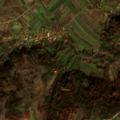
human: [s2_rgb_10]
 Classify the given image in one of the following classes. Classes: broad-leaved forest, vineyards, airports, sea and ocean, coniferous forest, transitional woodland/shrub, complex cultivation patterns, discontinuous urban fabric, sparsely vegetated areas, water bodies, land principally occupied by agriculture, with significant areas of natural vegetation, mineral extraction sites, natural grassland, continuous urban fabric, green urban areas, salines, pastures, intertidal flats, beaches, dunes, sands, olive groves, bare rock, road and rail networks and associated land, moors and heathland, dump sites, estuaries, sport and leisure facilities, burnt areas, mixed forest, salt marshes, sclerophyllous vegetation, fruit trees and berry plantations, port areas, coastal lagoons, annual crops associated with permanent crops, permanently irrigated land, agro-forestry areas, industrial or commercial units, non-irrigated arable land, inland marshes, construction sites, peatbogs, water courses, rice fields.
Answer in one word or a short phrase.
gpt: non-irrigated arable land, complex cultivation patterns, land principally occupied by agriculture, with significant areas of natural vegetation, broad-leaved forest